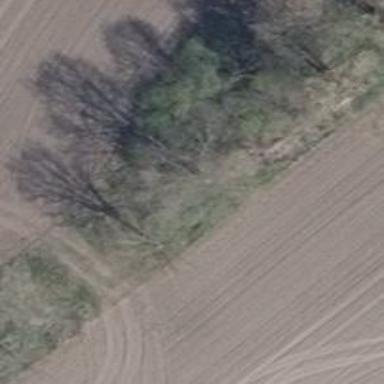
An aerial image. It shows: Row of trees in natural setting.